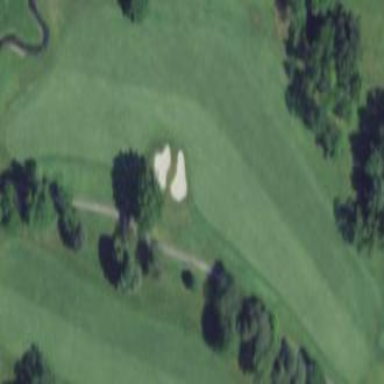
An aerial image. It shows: Scenic golf fairway.